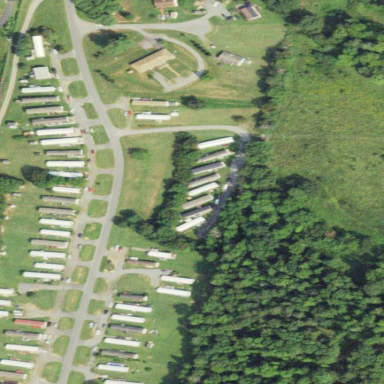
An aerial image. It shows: Residential area designated as trailer park.